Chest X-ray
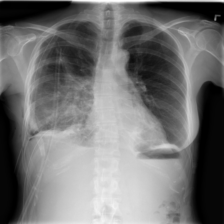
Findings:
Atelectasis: negative
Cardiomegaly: negative
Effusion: negative
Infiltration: positive
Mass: negative
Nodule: negative
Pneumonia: negative
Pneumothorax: negative
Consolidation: negative
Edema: negative
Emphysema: negative
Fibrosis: negative
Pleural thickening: negative
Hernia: negative